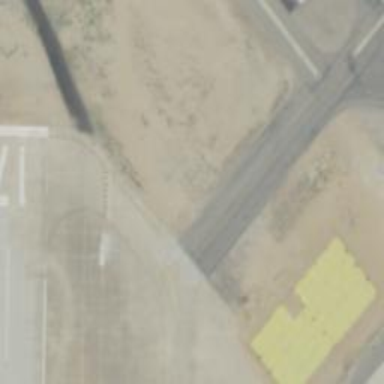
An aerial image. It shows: Image of taxiway at airport.